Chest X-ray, PA view. Patient: 80 years old, sex F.
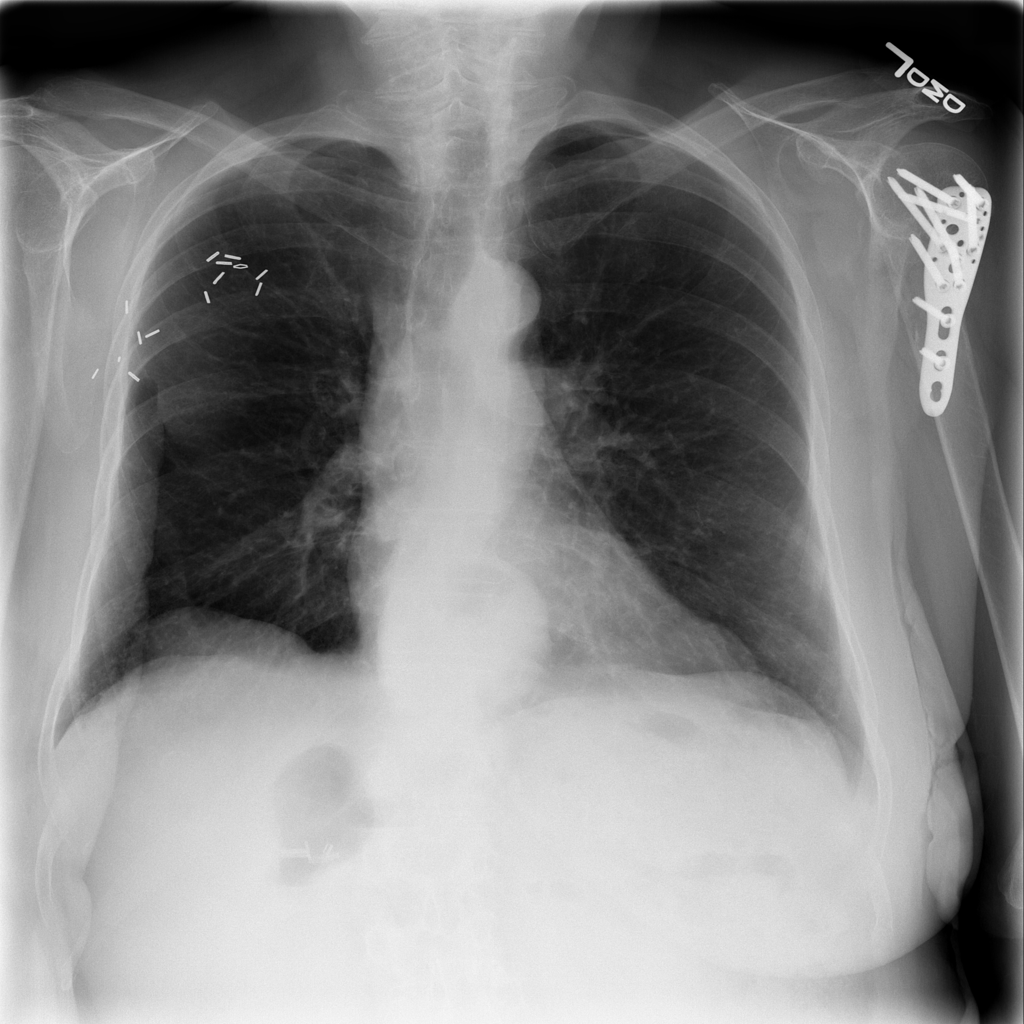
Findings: Hernia